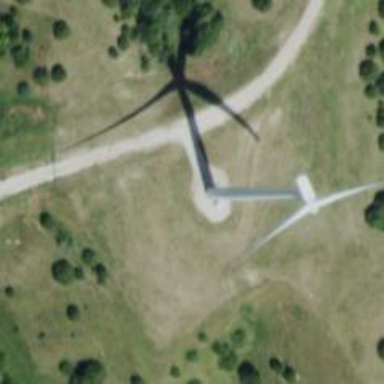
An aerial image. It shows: Wind turbine generator that utilizes wind as its source for generating electricity. It is of the horizontal axis type.